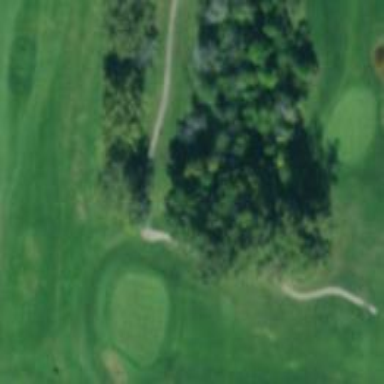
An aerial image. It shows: Footway that doubles as golf path.